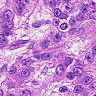
Metastatic tissue present: yes